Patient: sex M, age 71
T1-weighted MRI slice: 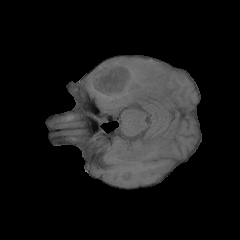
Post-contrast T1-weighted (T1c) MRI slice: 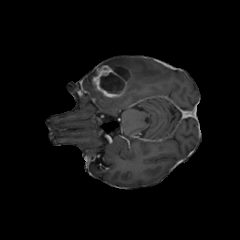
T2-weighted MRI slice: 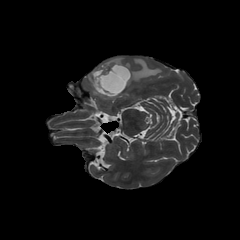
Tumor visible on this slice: yes
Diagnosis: Glioblastoma, IDH-wildtype
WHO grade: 4